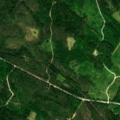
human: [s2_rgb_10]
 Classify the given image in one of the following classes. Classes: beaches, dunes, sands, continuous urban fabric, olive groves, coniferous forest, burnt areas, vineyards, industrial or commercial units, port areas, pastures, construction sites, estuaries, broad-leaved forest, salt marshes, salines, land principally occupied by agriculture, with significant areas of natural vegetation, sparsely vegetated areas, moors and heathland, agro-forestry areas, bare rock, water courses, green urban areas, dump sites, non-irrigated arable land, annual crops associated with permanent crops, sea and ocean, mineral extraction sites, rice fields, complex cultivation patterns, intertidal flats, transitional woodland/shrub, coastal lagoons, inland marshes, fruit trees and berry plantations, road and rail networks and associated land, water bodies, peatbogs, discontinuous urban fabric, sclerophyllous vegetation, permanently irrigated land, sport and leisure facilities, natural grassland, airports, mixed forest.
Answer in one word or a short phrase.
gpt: coniferous forest, mixed forest, transitional woodland/shrub